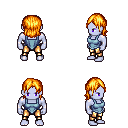
a pixel art fantasy rpg character, male body template, dark elf, purple skin, blue vest, gold greaves, light blonde long bangs hairstyle, four views (front, back, left, right), 2x2 character sprite sheet, small pixel art, hard edges, no anti-aliasing